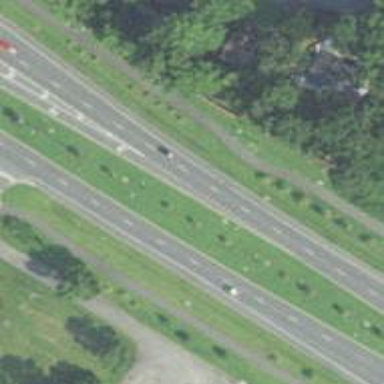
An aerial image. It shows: Primary highway that is also expressway.